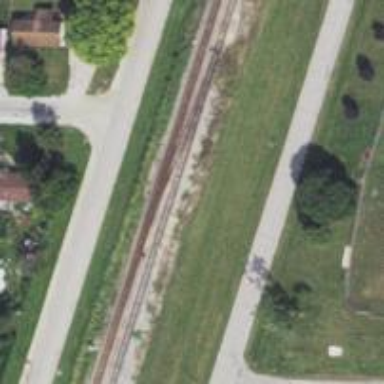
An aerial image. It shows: Railway siding for service.